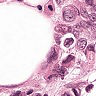
Metastatic tissue present: yes